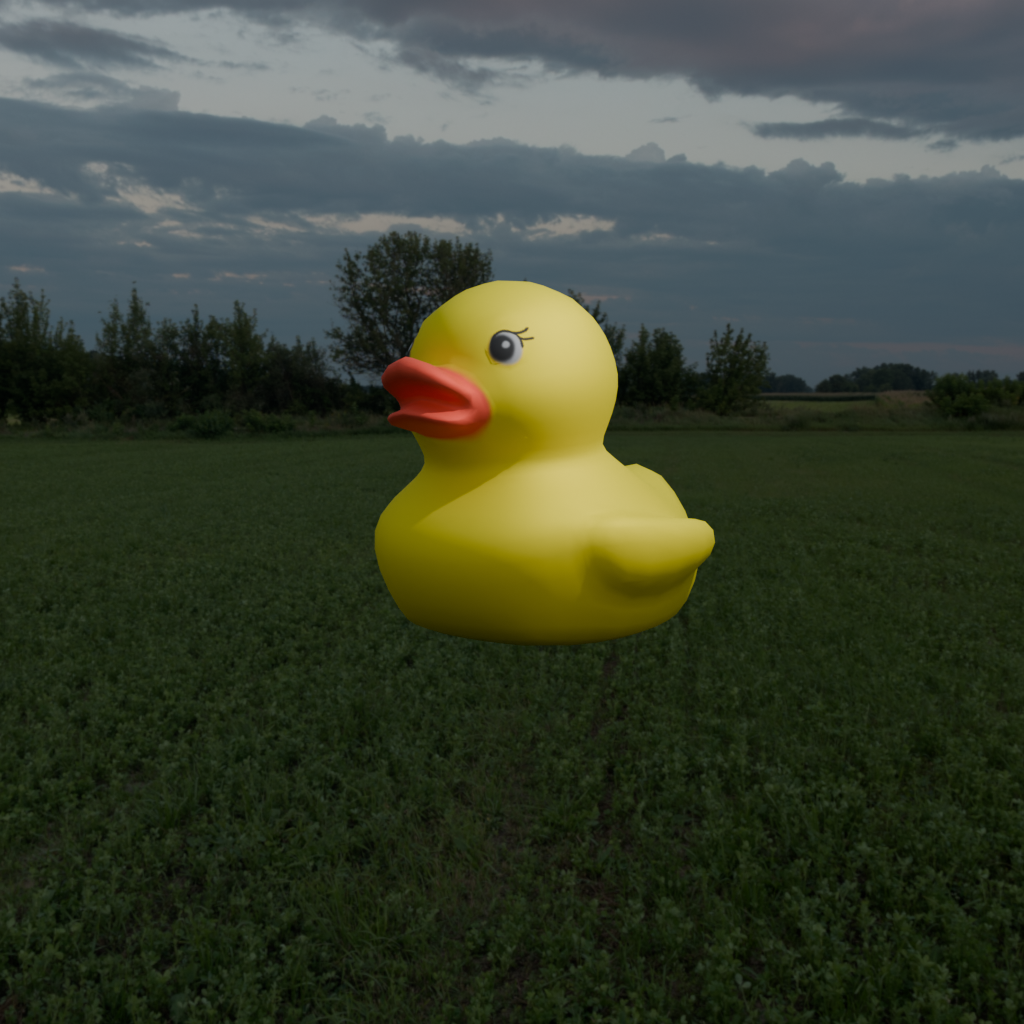
an image of a yellow rubber duck seen from <front_left> in a green field under a cloudy sky at sunset.